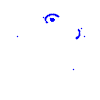
Particle: proton